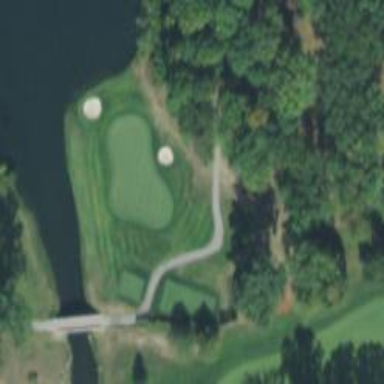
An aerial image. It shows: View of golf hole.